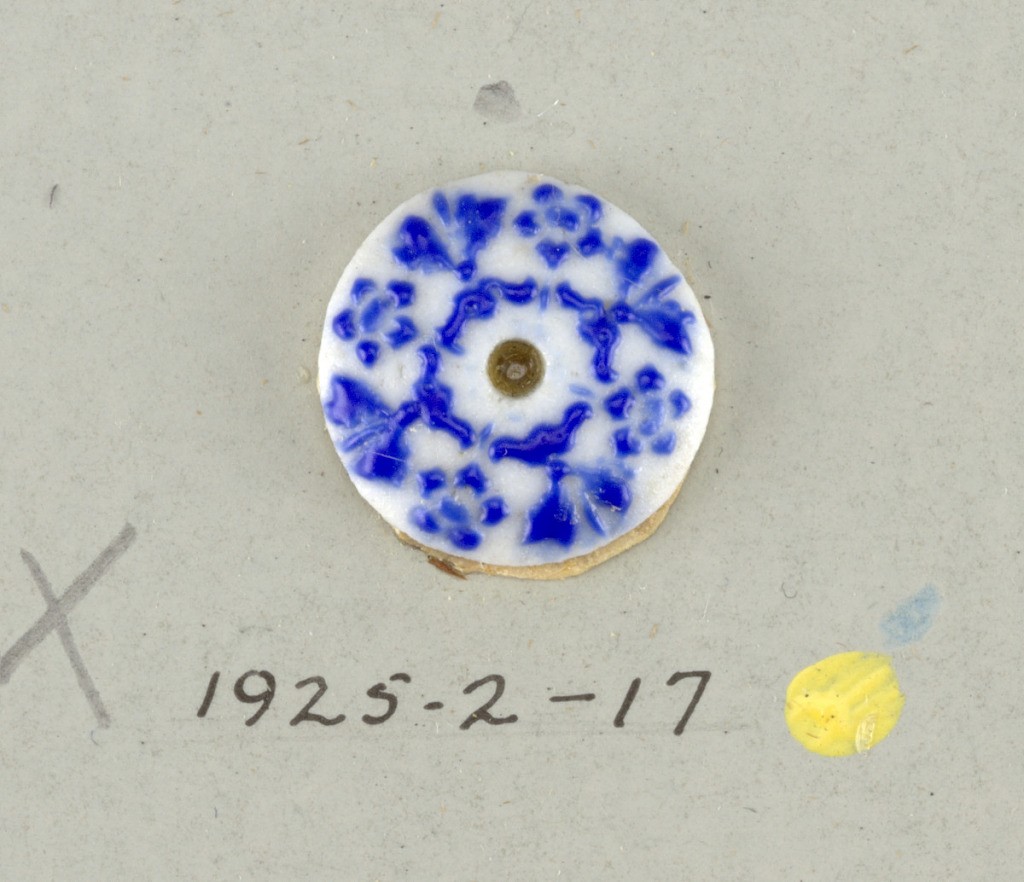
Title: Button
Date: late 18th century
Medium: Stoneware
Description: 1925-2-17: Circular medallion in the style of Wedgwood Jasper...